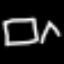
Label: square